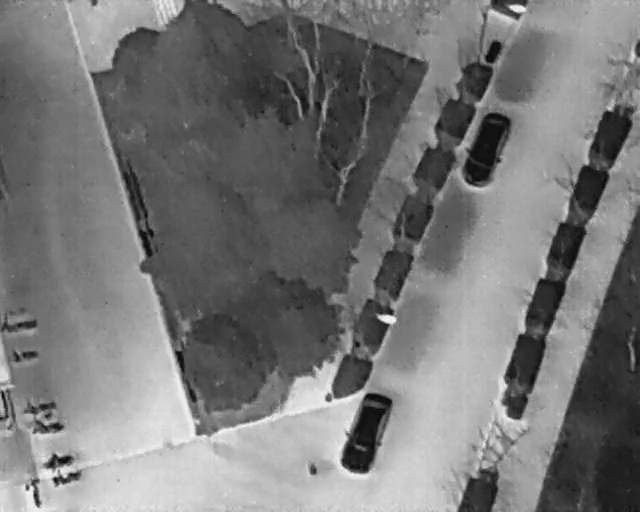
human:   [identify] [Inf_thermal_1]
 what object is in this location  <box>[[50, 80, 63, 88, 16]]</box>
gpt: <ref>1 large car at the bottom</ref>